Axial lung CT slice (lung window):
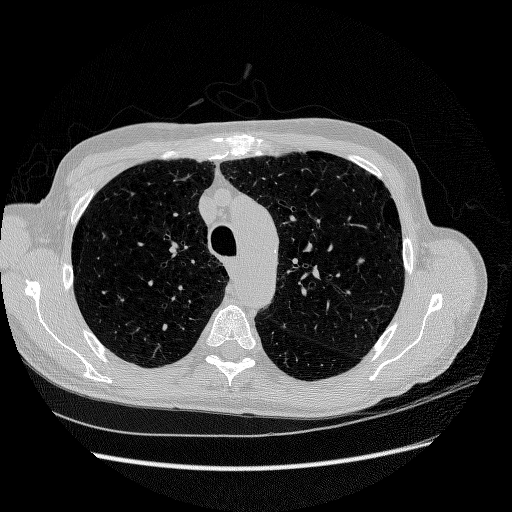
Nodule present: no